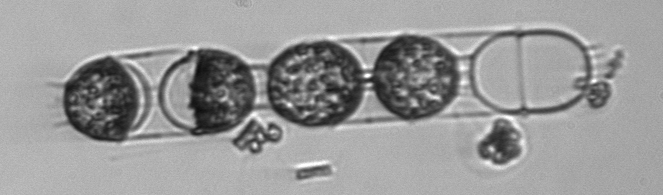
Label: Stephanopyxis